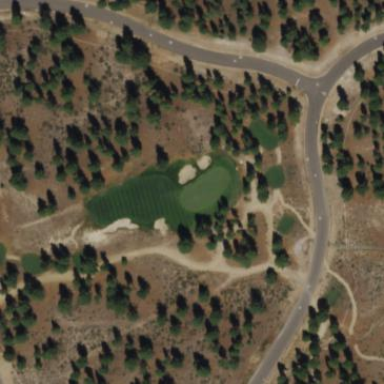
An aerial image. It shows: Grassy area designated as golf fairway.